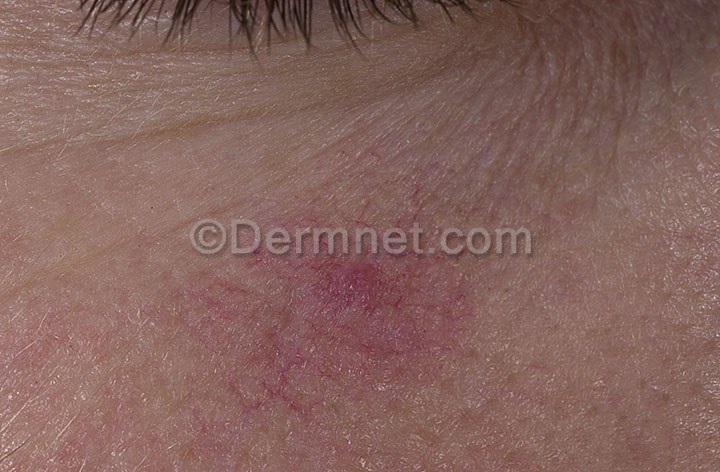
Disease: Vascular Tumors